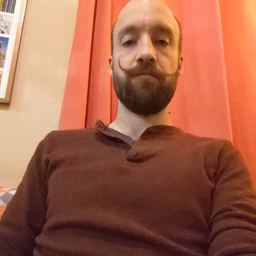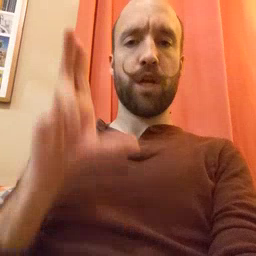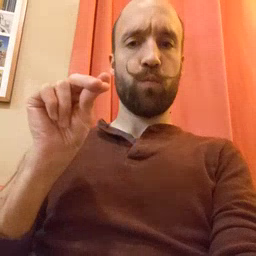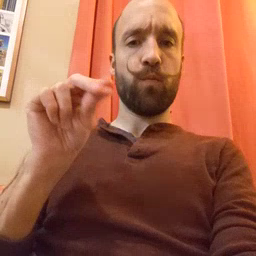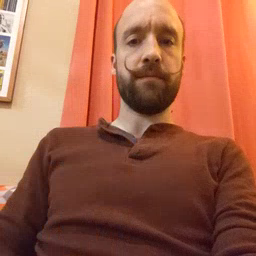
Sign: no